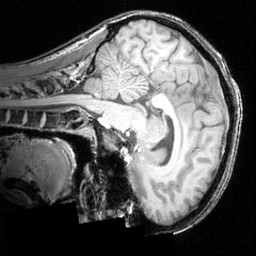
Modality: T1w
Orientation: sagittal
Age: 24
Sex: male
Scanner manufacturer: siemens
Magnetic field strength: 3.951 T
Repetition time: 2.5 s
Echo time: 0.00393 s